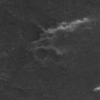
Label: not_dusty